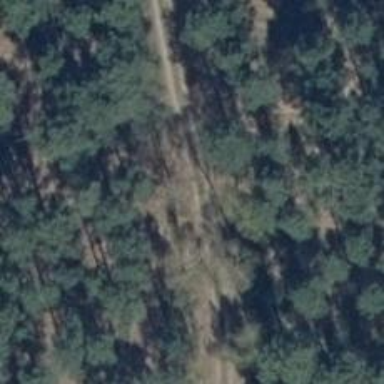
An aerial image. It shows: Dirt track road with grade3 tracktype.